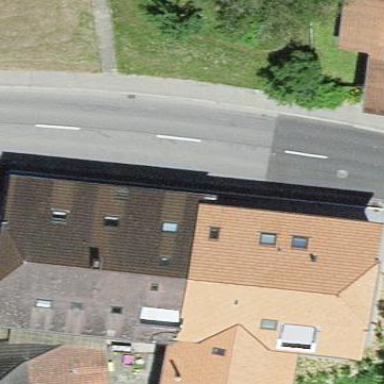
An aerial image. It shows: Restaurant in building.